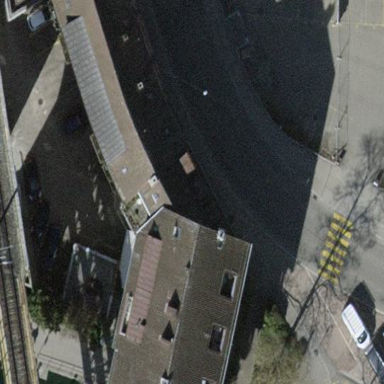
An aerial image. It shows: Gabled roofed apartment building with gray roof and light yellow walls.